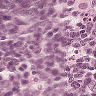
Metastatic tissue present: yes